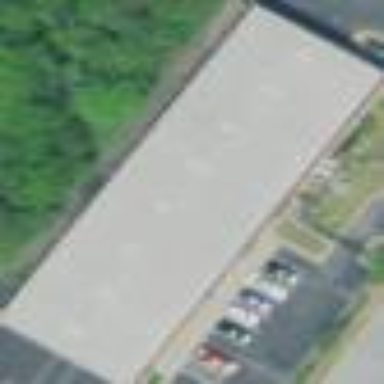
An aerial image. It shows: Commercial building.